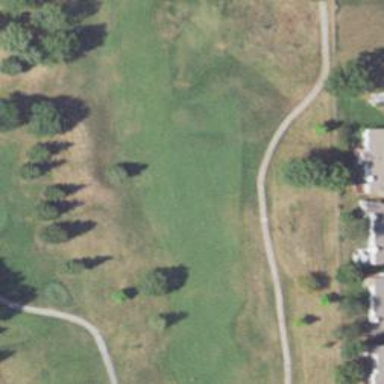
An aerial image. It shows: Grassy area designated as golf fairway.